Question: I have a JSON feed that looks like this (I removed some fields that aren't necessary for this example):
'''
{
"total_count": 2,
"num_pages": 1,
"current_page": 1,
"balance": {
"amount": "0.<PHONE>",
"currency": "BTC"
},
"transactions": [
{
"transaction": {
"id": "5018f833f8182b129c00002f",
"created_at": "2012-08-01T02:34:43-07:00",
"sender": {
"id": "5011f33df8182b142400000e",
"name": "User Two",
"email": "user2@example.com"
},
"recipient": {
"id": "5011f33df8182b142400000a",
"name": "User One",
"email": "user1@example.com"
}
}
},
{
"transaction": {
"id": "5018f833f8182b129c00002e",
"created_at": "2012-08-01T02:36:43-07:00",
"hsh": "9d6a7d1112c3db9de5315b421a5153d71413f5f752aff75bf504b77df4e646a3",
"sender": {
"id": "5011f33df8182b142400000e",
"name": "User Two",
"email": "user2@example.com"
},
"recipient_address": "37muSN5ZrukVTvyVh3mT5Zc5ew9L9CBare"
}
}
]
}
'''
There are two types of transactions in this feed: internal transactions that have a 'recipient', and external transactions that have a 'hsh' and 'recipient_address'.
I created the following classes to accomodate this structure:

So we have a base class for all paged results ('PagedResult') with a specific implementation for transactions ('TransactionPagedResult'). This result has a collection containing 0..* transactions (abstract class 'Transaction'). They're not of the type 'Transaction' though, but of type 'InternalTransaction' or 'ExternalTransaction' which are implementations of 'Transaction'.
My question is how I can let JSON.NET handle this. I want JSON.NET to see whether the current transaction it's parsing is an 'InternalTransaction' or an 'ExternalTransaction', and add the according type to the 'IEnumerable<Transaction>' collection in 'TransactionPagedResult'.
I created my own JsonConverter that I added as a property to the 'IEnumerable<Transaction>' with the '[JsonConverter(typeof(TransactionCreationConverter))]' attribute, but this didn't work, I get the following error:
> Additional information: Error reading JObject from JsonReader. Current
JsonReader item is not an object: StartArray. Path 'transactions',
line 1, position 218.
I understand this is because JSON.NET tries to deserialize the whole collection, but I want it to deserialize each object inside the collection one by one.
Anyone?
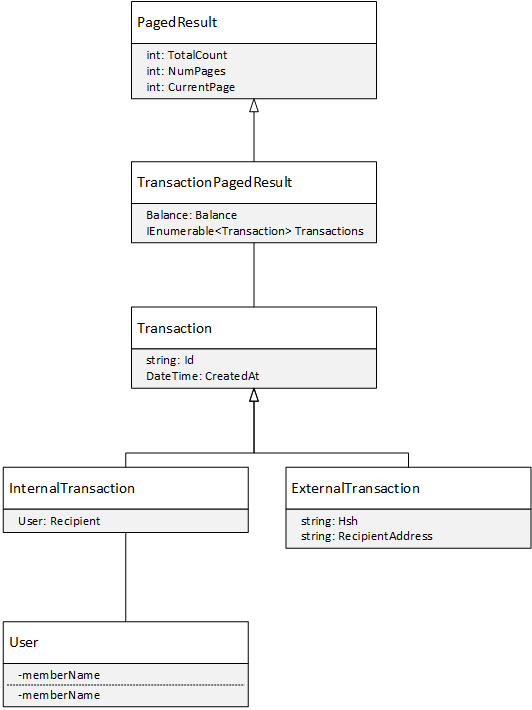
Answer: Your question is essentially a duplicate of <URL>, and the solution is the same. You need a 'JsonConverter' to instantiate the correct object. However, there are a couple of differences that I see.
If you look at the converter implementation from the <URL>, you can see that it looks for a boolean flag in the JSON to determine the type to instantiate. In your case, there is not such a flag, so you'd need to use the existence or absence of a field to make this determination. Also, your list of transactions in the JSON is actually a list of objects that transactions, so the converter needs to account for that as well.
With these changes, your converter should look something like this:
'''
public class TransactionConverter : JsonConverter
{
public override bool CanConvert(Type objectType)
{
return typeof(Transaction).IsAssignableFrom(objectType);
}
public override object ReadJson(JsonReader reader,
Type objectType, object existingValue, JsonSerializer serializer)
{
JToken transaction = JToken.Load(reader)["transaction"];
if (transaction["recipient"] != null)
{
return transaction.ToObject<InternalTransaction>();
}
else
{
return transaction.ToObject<ExternalTransaction>();
}
}
public override void WriteJson(JsonWriter writer,
object value, JsonSerializer serializer)
{
throw new NotImplementedException();
}
}
'''
assuming that your classes are defined like this:
'''
class TransactionPagedResult
{
[JsonProperty(ItemConverterType=typeof(TransactionConverter))]
public IEnumerable<Transaction> Transactions { get; set; }
}
class Transaction
{
public string Id { get; set; }
[JsonProperty("created_at")]
public DateTime CreatedAt { get; set; }
}
class InternalTransaction : Transaction
{
public User Recipient { get; set; }
}
class ExternalTransaction : Transaction
{
public string Hsh { get; set; }
[JsonProperty("recipient_address")]
public string RecipientAddress { get; set; }
}
class User
{
public string Id { get; set; }
public string Name { get; set; }
public string Email { get; set; }
}
'''
Also, to answer the last part of your question, if you decorate your list with a '[JsonConverter]' attribute, the converter is expected to handle the entire list. To handle the individual items, you need to use '[JsonProperty(ItemConverterType=typeof(TransactionConverter))]' on the list instead. I've edited the class definitions above to make this clear.